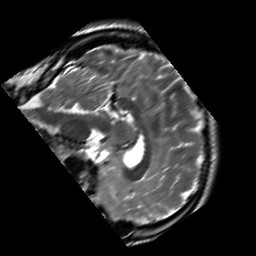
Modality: T2w
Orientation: sagittal
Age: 20
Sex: male
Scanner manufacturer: siemens
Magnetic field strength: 3 T
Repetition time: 7 s
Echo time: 0.09 s